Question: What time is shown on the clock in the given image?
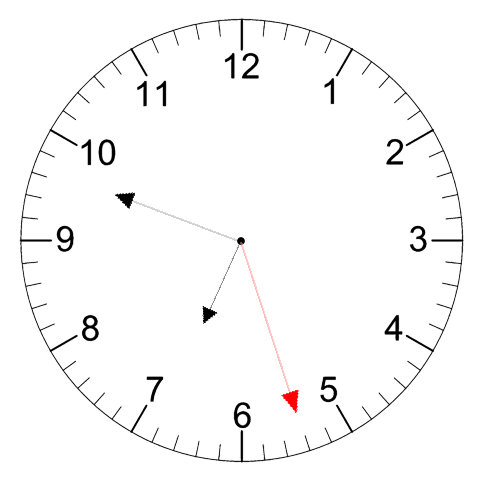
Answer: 06:48:27